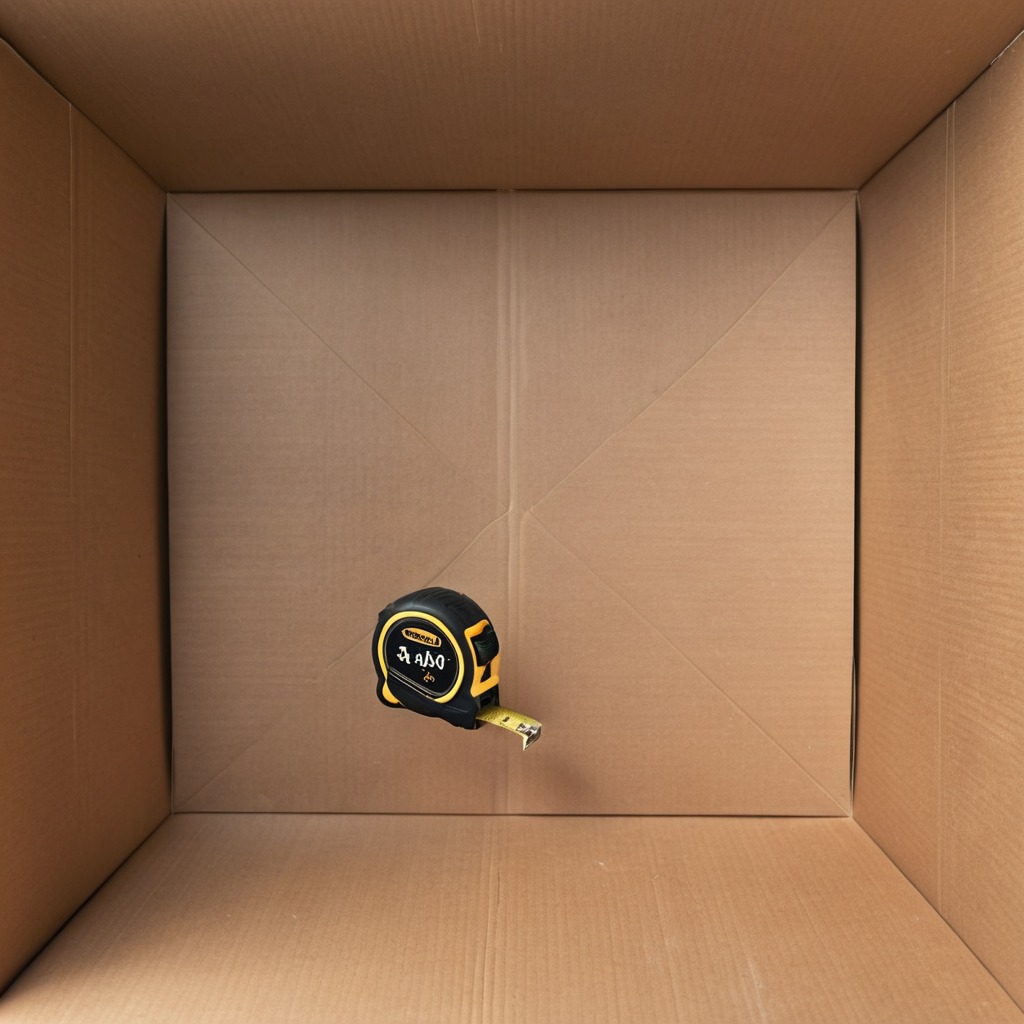
A measuring tape is lying on the clean dry cardboard box surface in an outdoor workshop during daytime bright natural light soft shadows slightly creased but